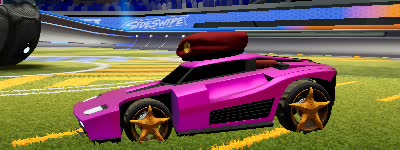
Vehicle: breakout